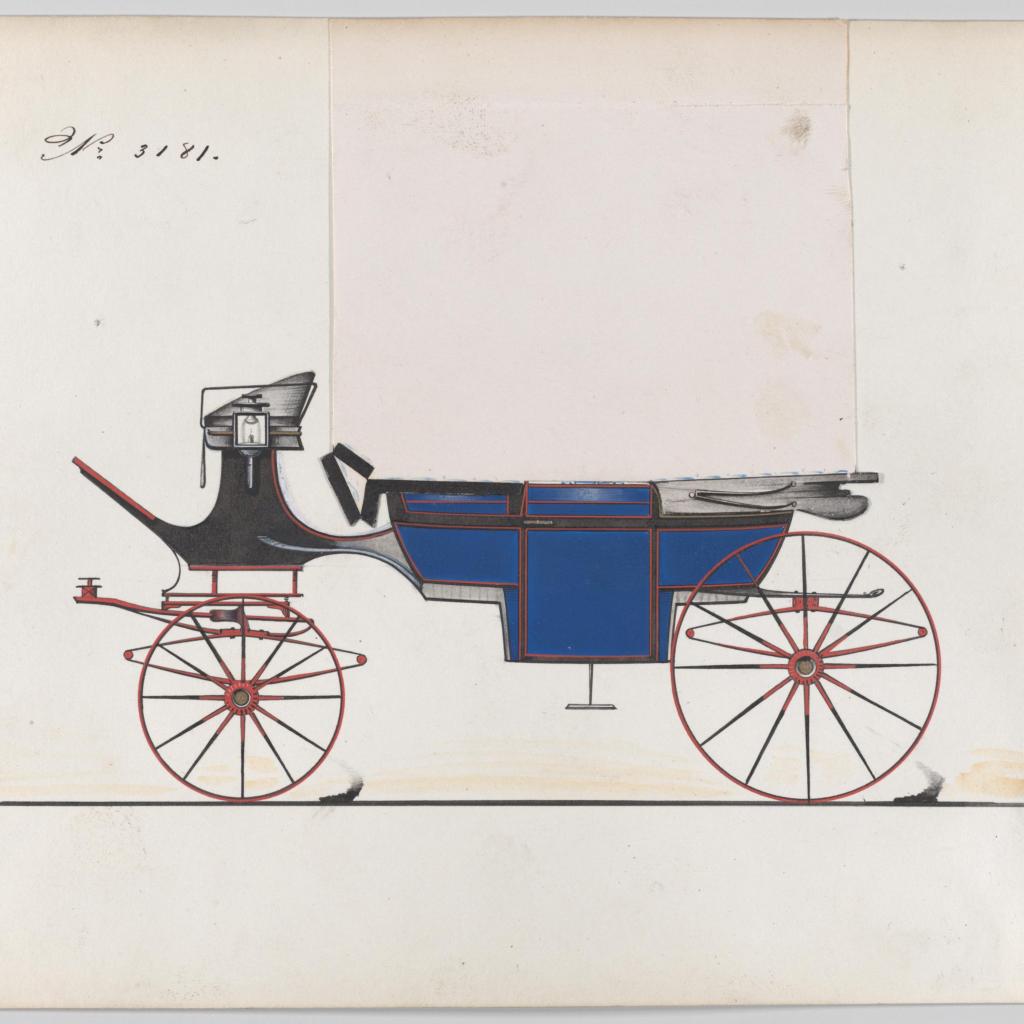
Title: Design for Landau, No. 3181
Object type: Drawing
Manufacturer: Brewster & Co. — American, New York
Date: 1876
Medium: Pen and black ink, watercolor and gouache
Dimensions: sheet: 6 15/16 x 9 11/16 in. (17.6 x 24.6 cm)
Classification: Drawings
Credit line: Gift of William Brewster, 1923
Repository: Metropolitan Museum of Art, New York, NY